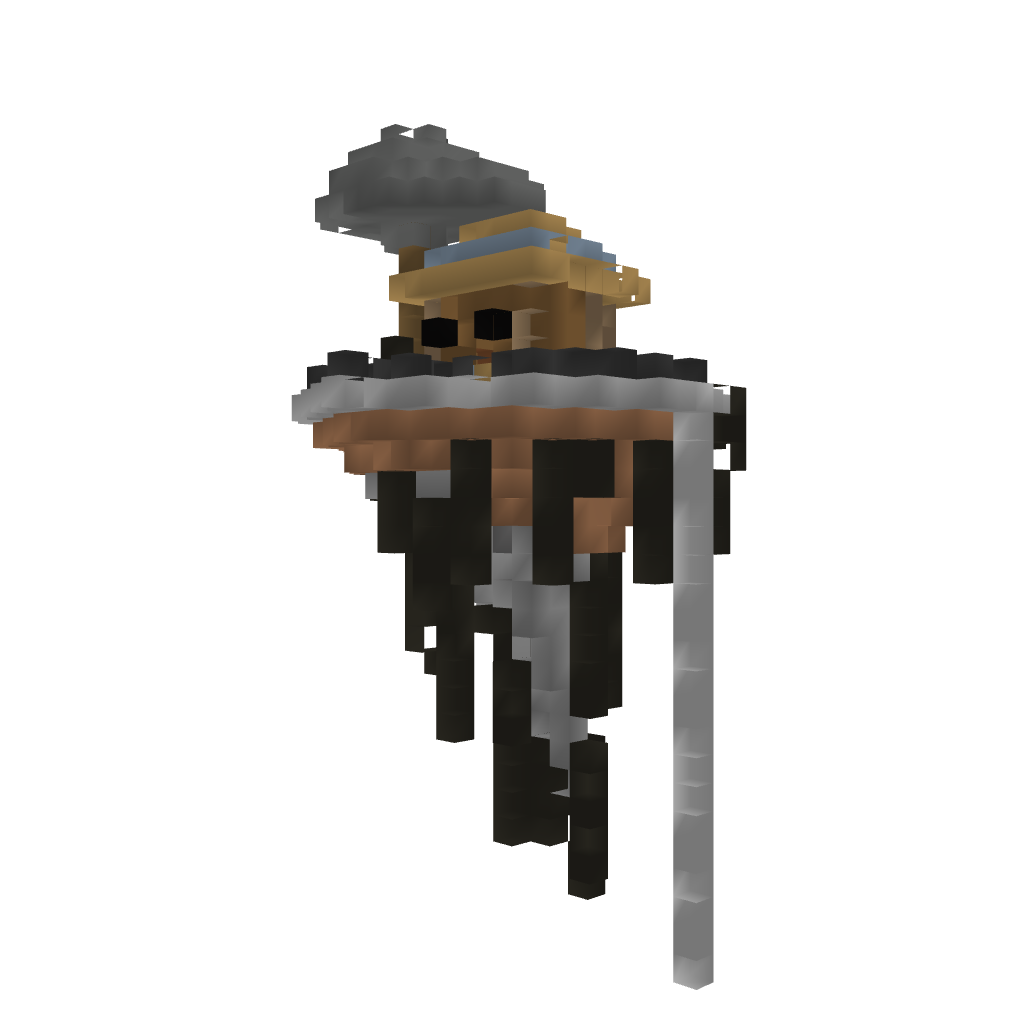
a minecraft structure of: Floating Island